Interaction volume radius: 5 \u00c5
Interaction volume height: 10 \u00c5
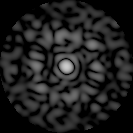
Disorder parameter: 0.8497